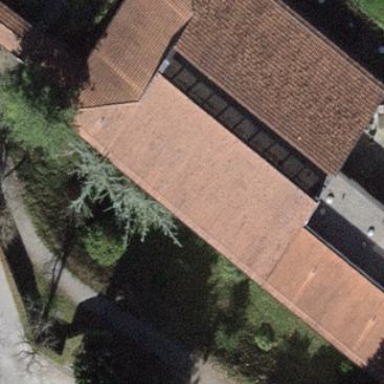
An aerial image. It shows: Hospital building.